Aerial crown-view tile of a tropical tree (Barro Colorado Island, Panama), acquired 20250512:
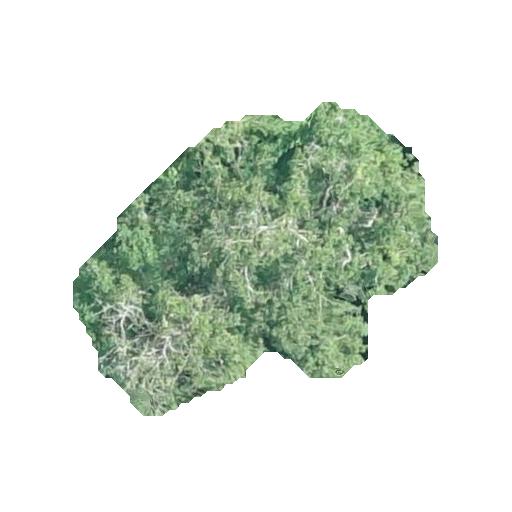
Species: Pachira sessilis
GBIF accepted scientific name: Pachira sessilis
Crown area: 107.955 m²